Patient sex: M
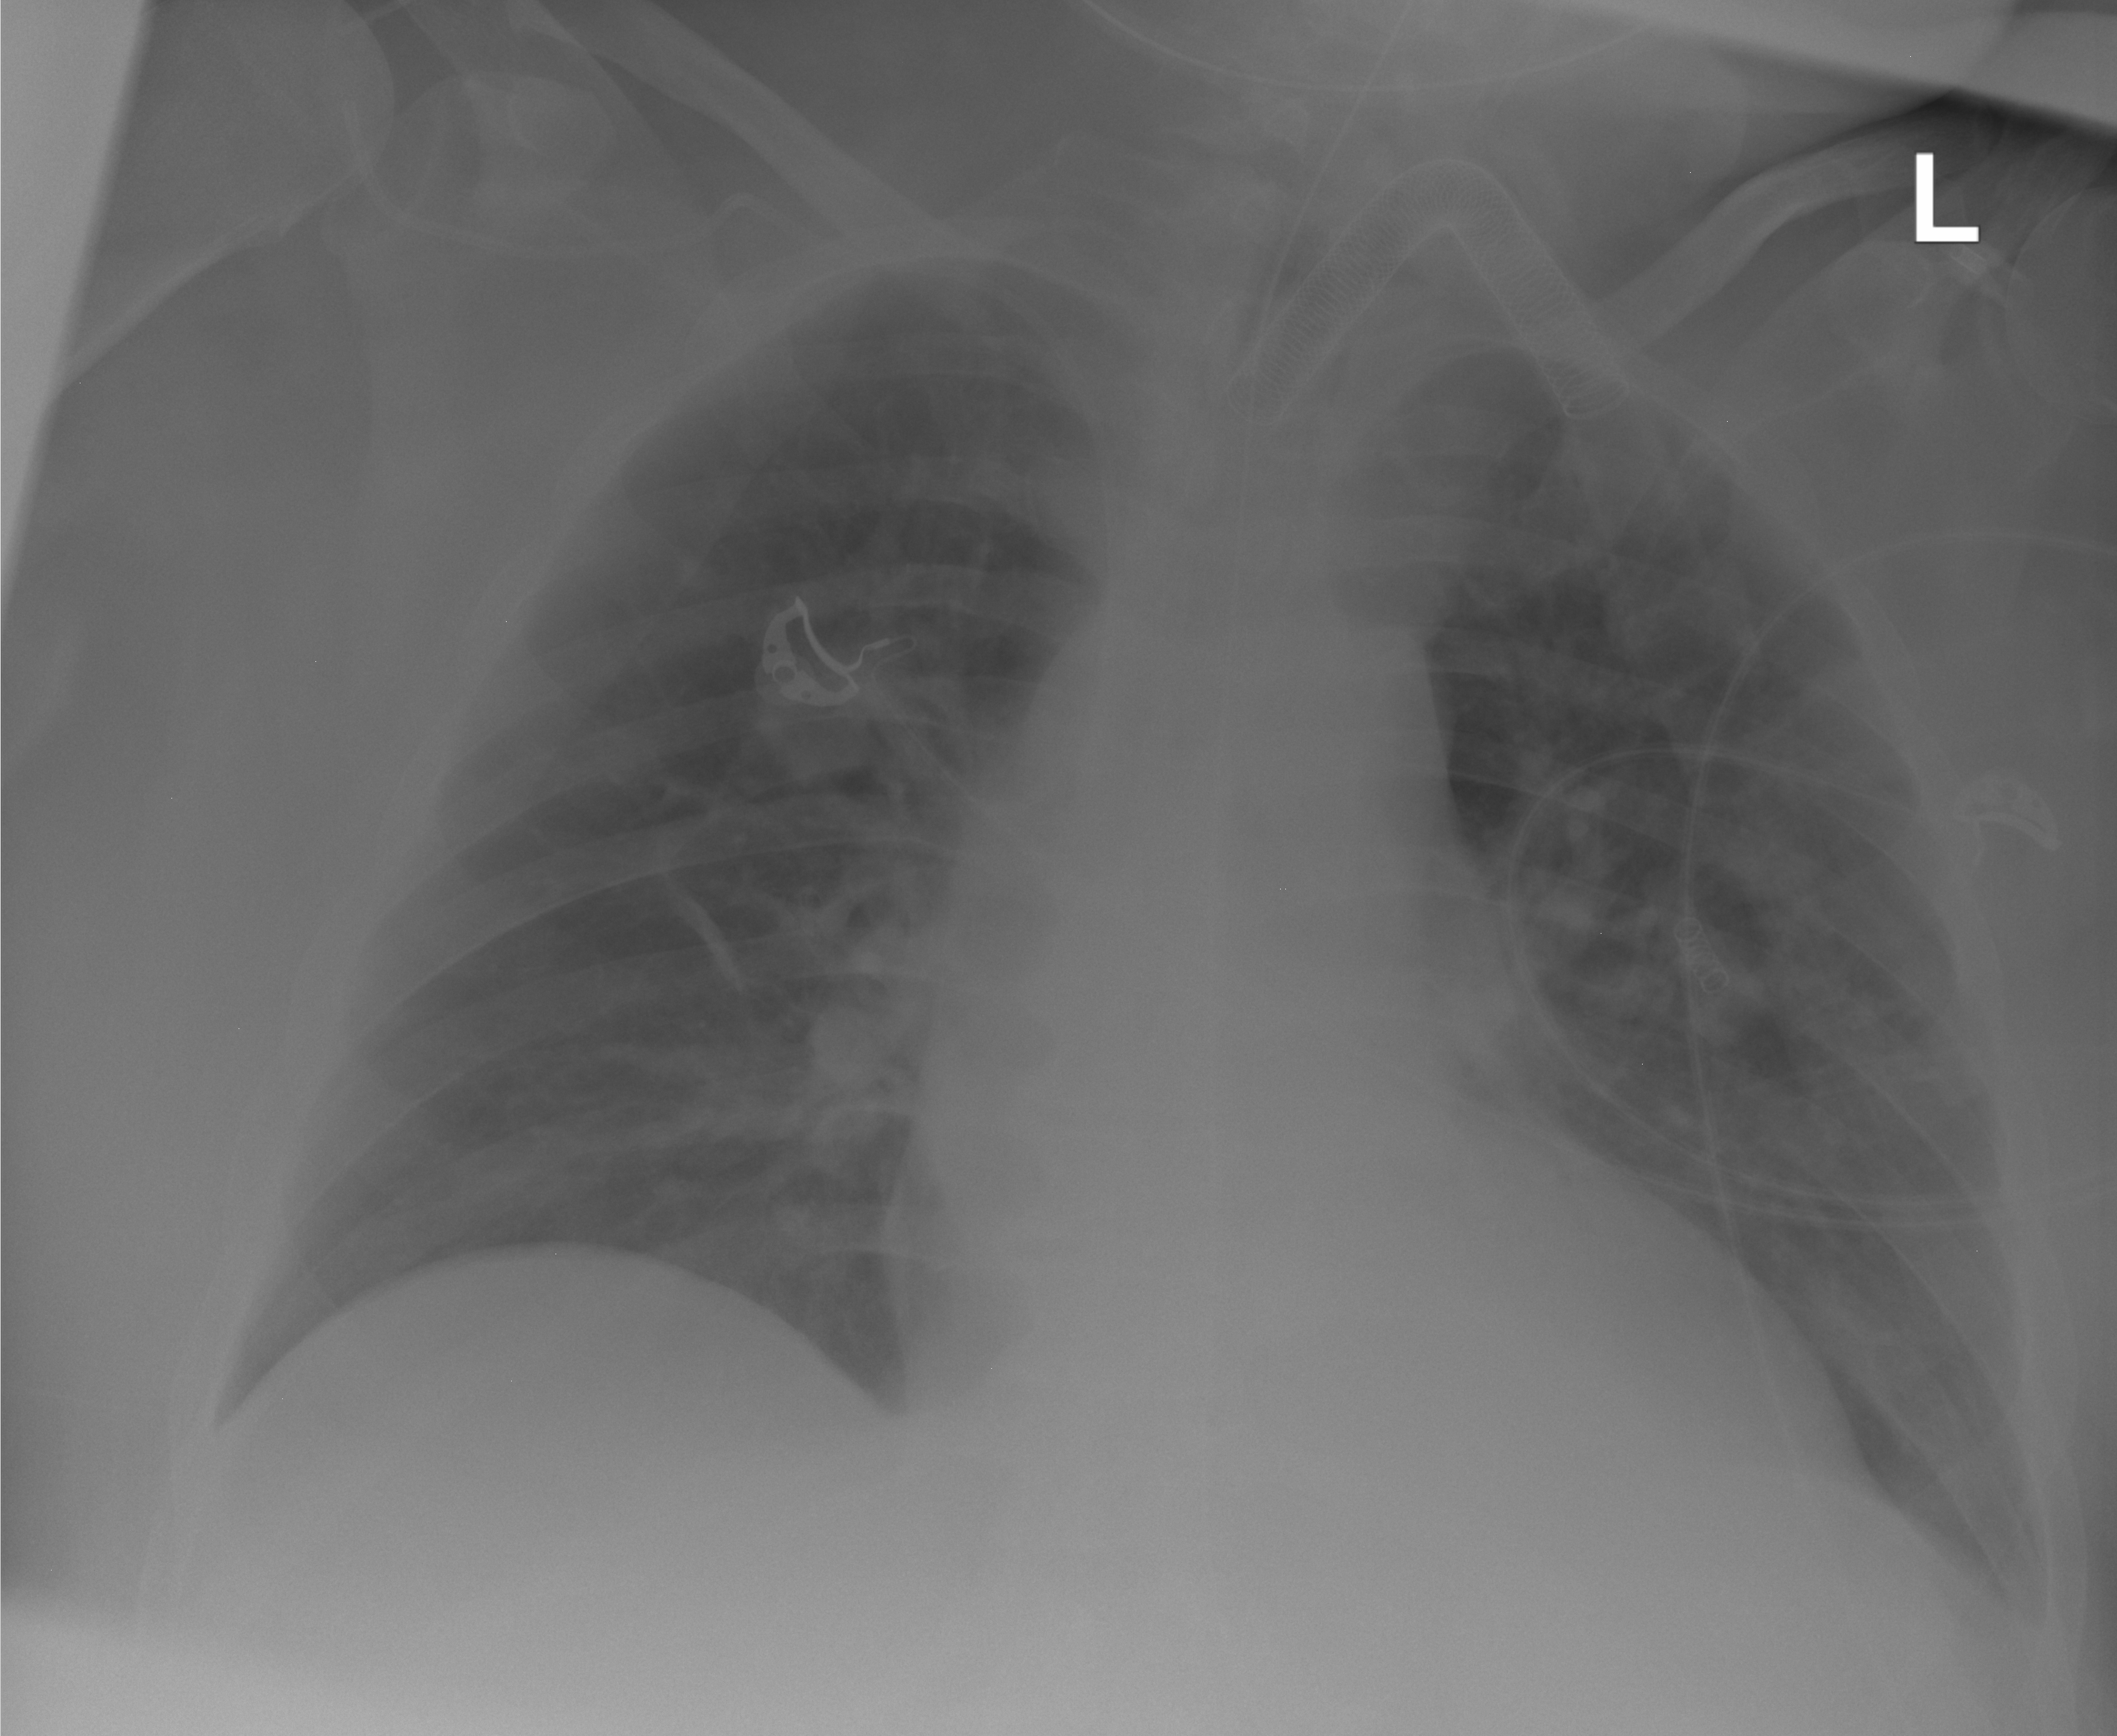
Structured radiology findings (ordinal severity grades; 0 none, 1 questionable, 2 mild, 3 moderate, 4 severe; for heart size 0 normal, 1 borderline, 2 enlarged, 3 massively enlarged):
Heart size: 2
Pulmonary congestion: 2
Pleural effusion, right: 0
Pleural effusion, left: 0
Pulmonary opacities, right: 2
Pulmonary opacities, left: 3
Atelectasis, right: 0
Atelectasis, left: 0